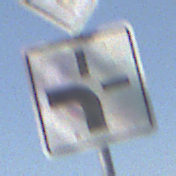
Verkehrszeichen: VerlaufVorfahrtsstrasse1
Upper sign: Vorfahrtsstrasse
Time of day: Midday
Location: Outdoor (Nature)
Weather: PartlyCloudy
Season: NotSpecified
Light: Natural